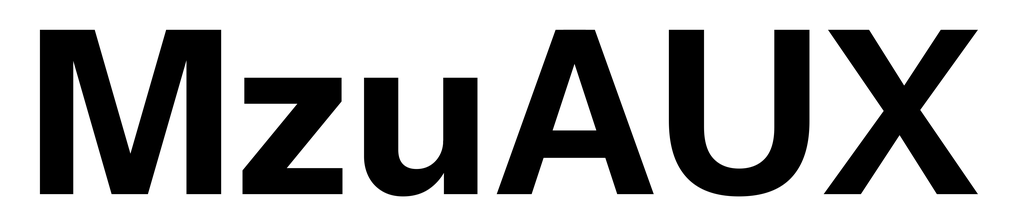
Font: InstrumentSans_Bold